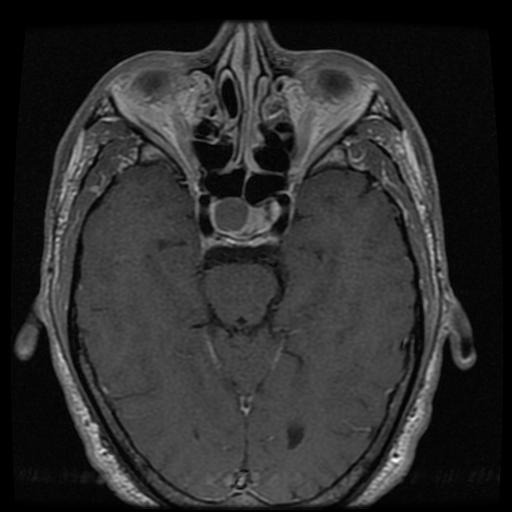
Label: pituitary